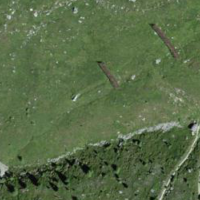
EUNIS habitat code: 26
Species observed at this site:
Vaccinium myrtillus